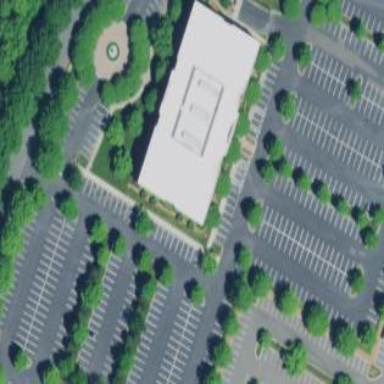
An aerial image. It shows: Commercial building.